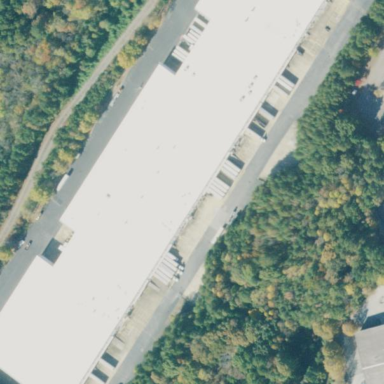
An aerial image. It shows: Warehouse building.